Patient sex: M
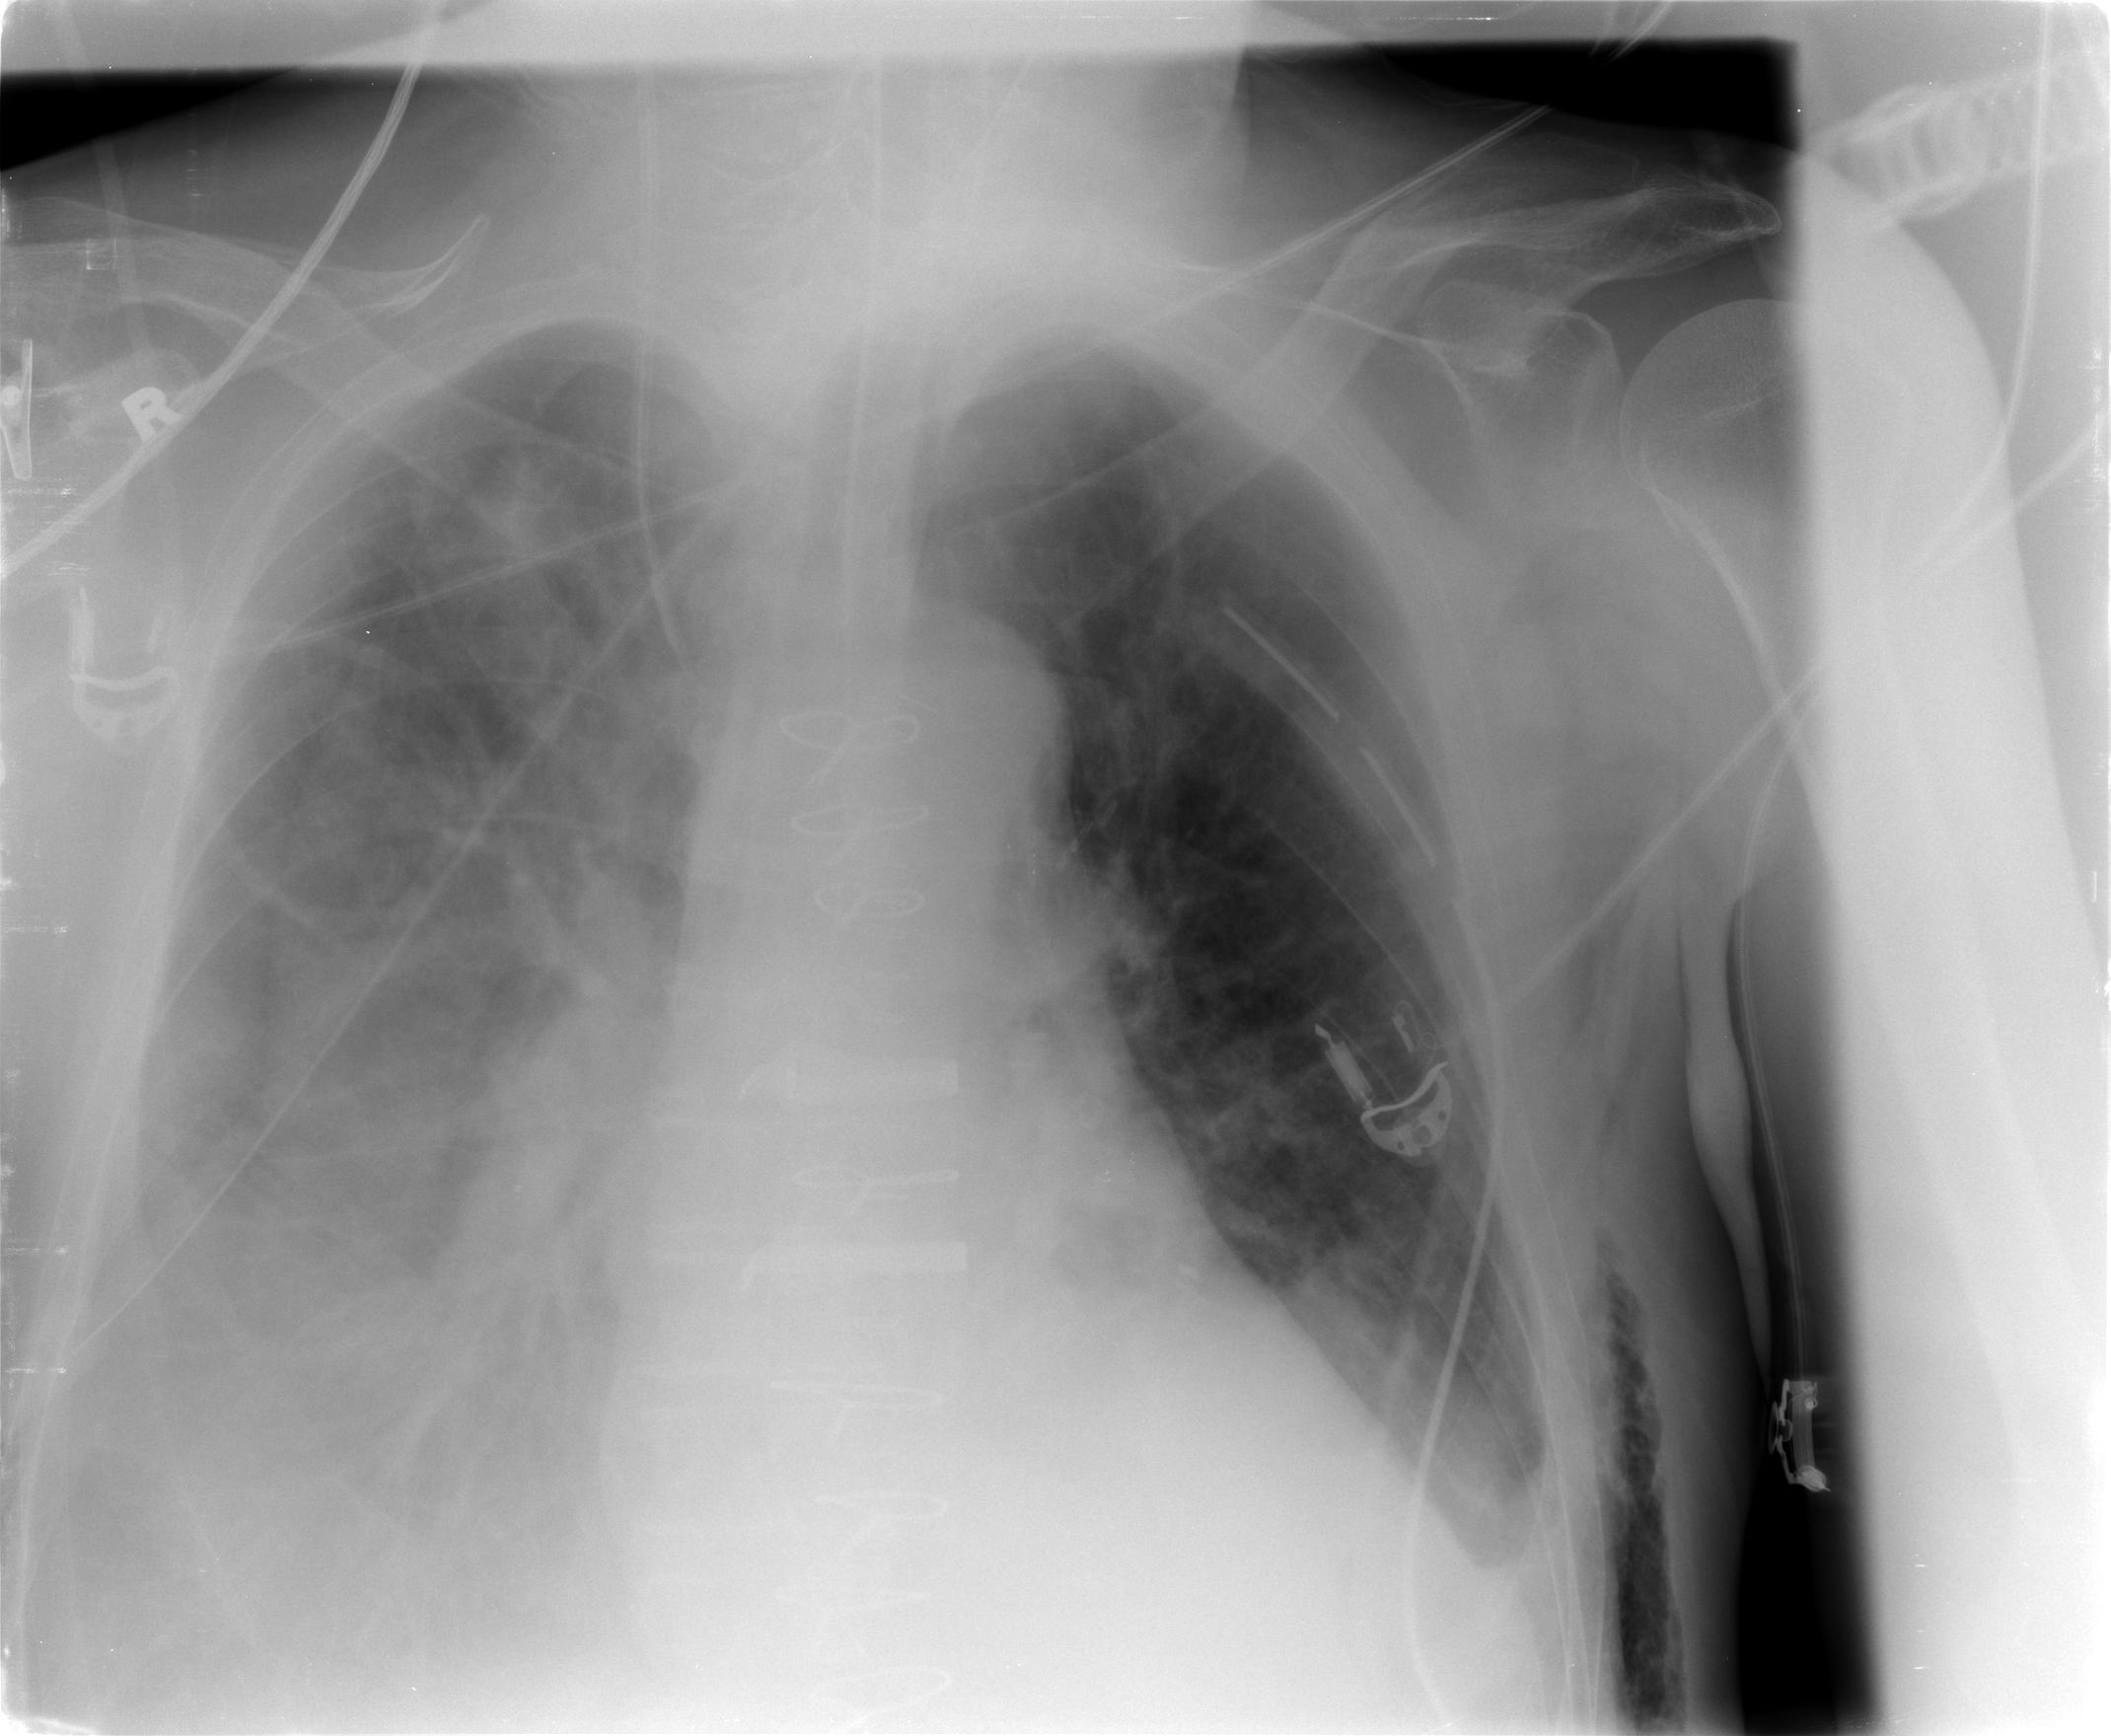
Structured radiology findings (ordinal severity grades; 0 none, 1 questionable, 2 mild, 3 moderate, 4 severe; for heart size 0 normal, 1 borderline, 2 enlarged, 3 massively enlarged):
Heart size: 0
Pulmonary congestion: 1
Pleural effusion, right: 3
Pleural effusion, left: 0
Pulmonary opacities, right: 2
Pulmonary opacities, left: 2
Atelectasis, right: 2
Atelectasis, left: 0